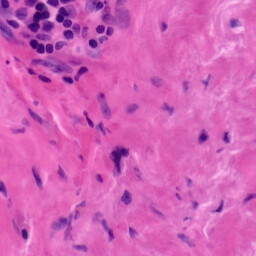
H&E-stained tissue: Tonsil